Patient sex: M
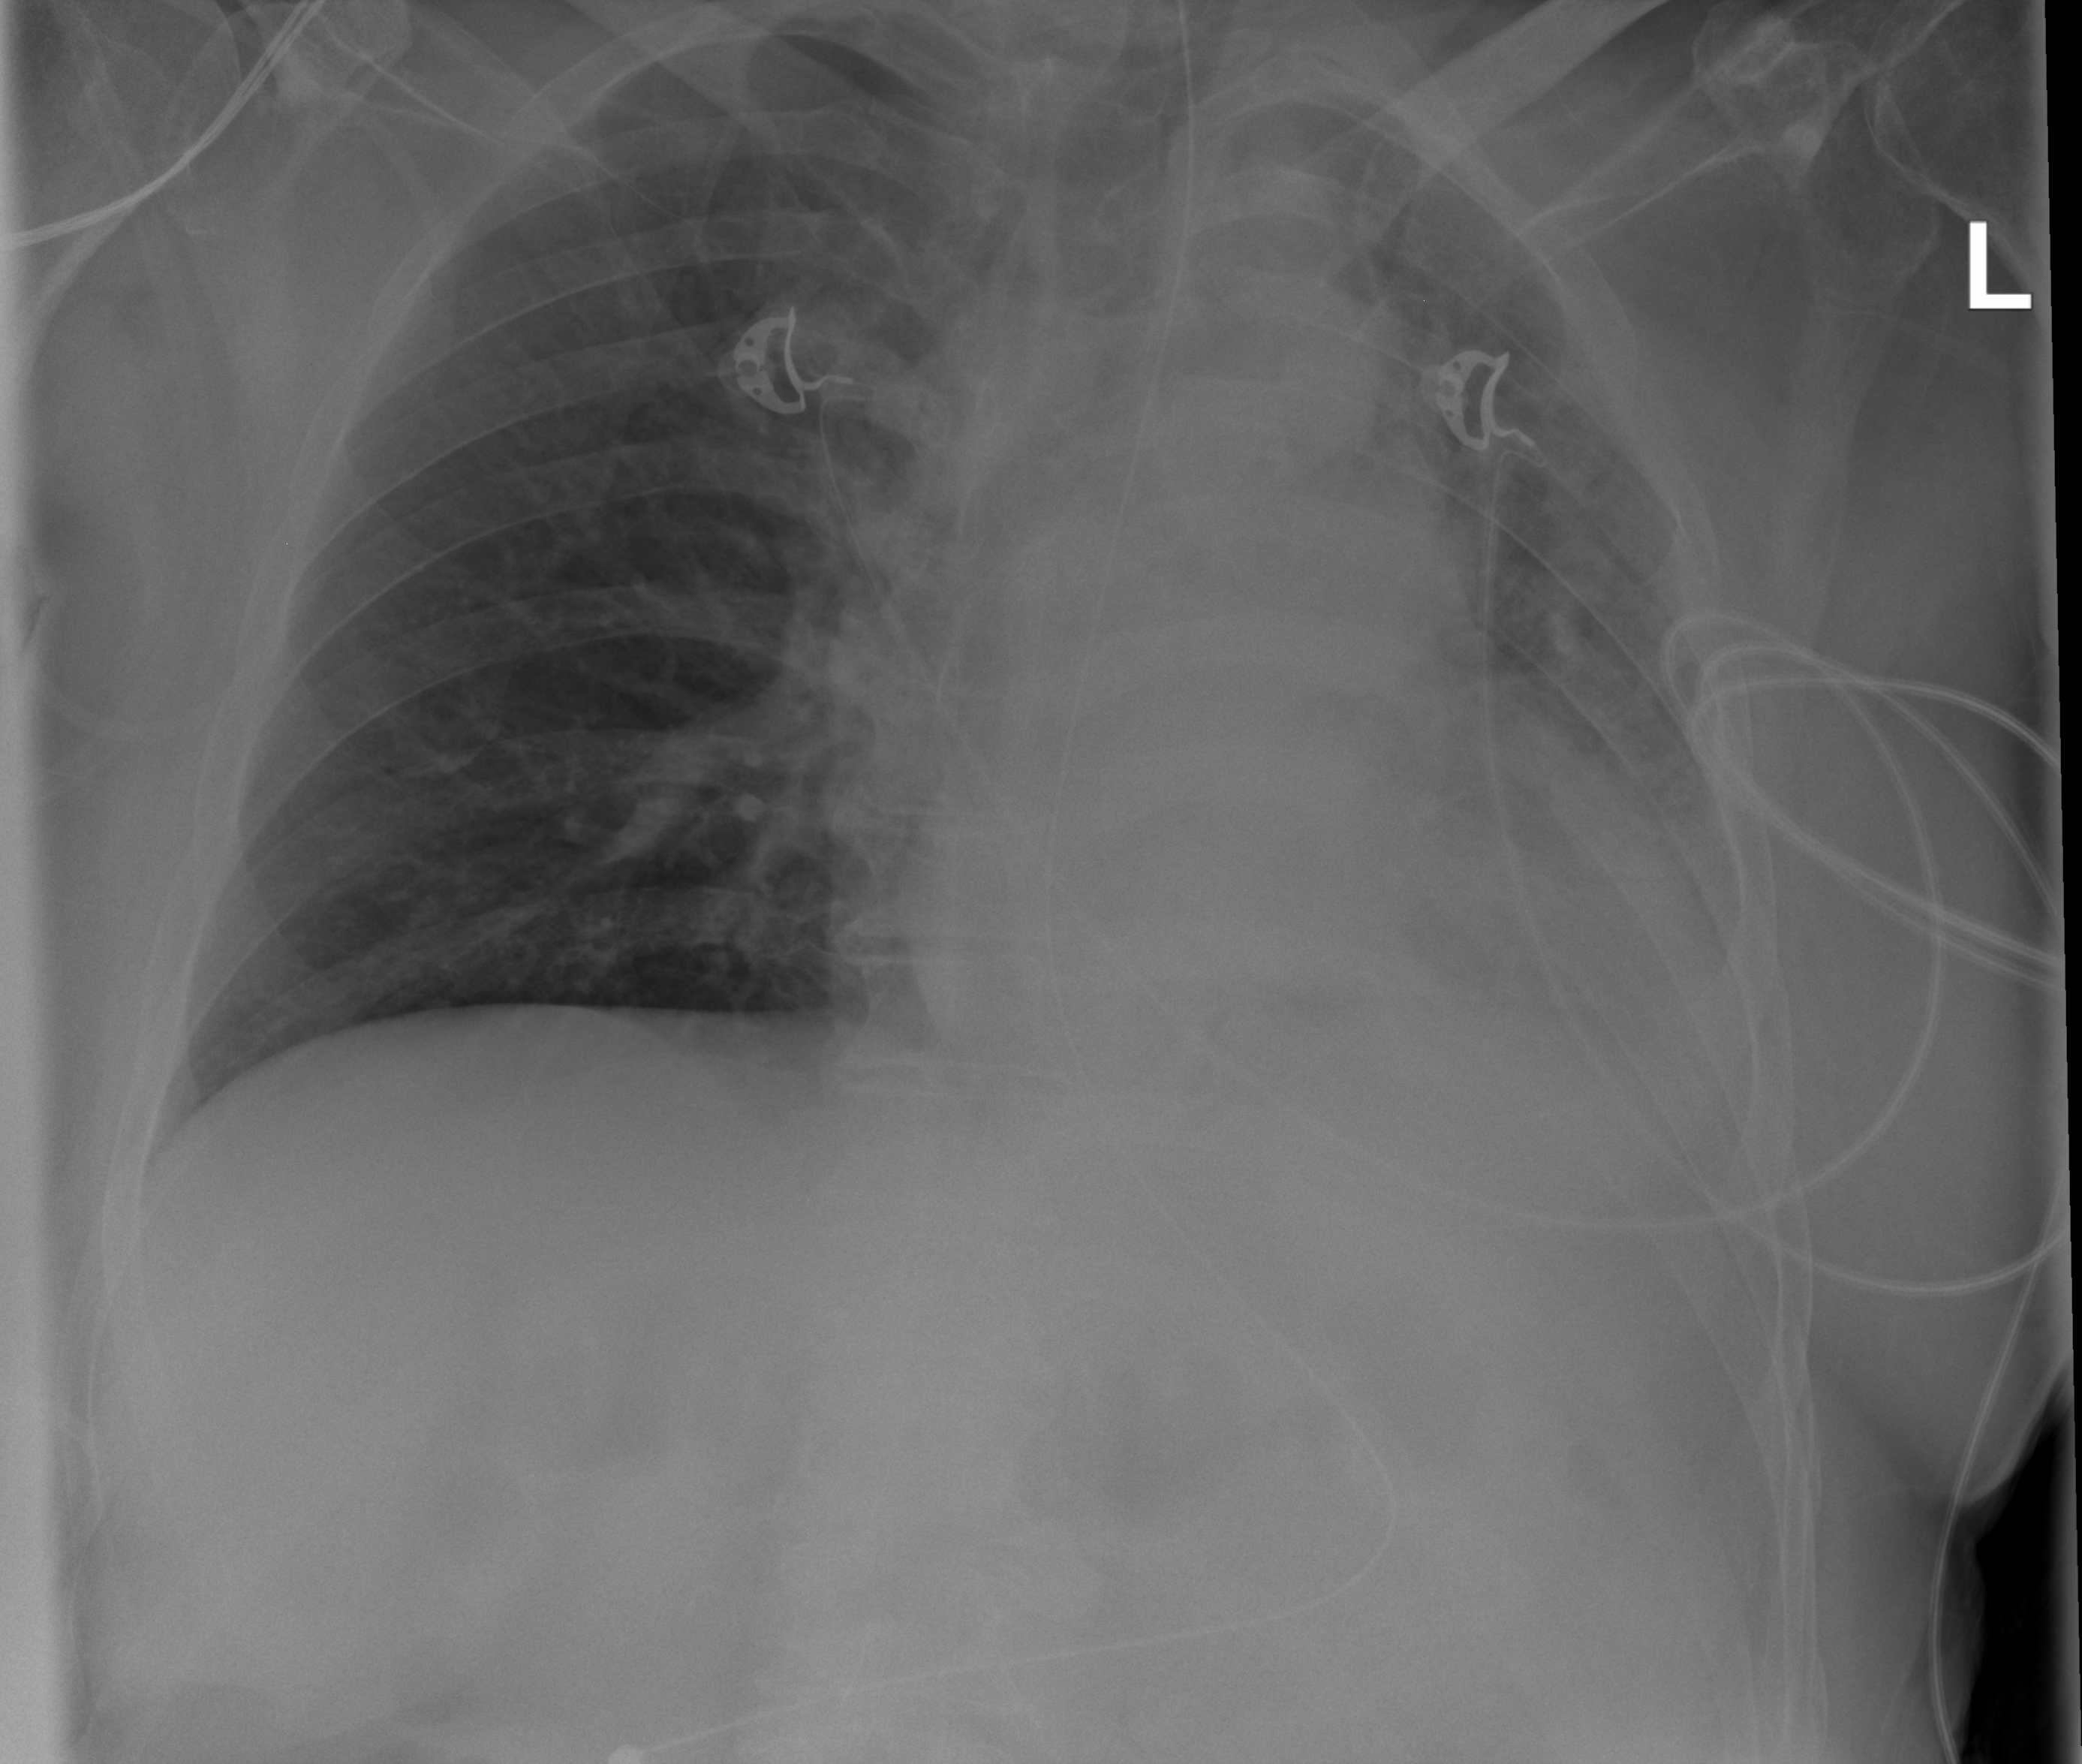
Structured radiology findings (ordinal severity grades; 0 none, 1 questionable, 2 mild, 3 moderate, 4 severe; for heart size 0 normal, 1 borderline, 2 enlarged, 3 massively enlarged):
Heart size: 2
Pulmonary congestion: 0
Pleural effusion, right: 0
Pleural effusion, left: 3
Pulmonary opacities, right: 0
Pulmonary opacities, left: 3
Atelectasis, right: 0
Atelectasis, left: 3